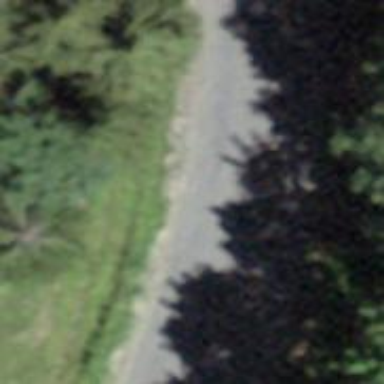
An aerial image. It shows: Tertiary road with asphalt surface.